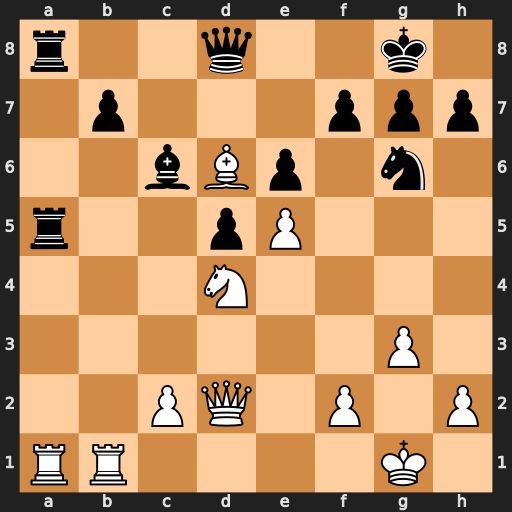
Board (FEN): r2q2k1/1p3ppp/2bBp1n1/r2pP3/3N4/6P1/2PQ1P1P/RR4K1
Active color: w
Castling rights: -
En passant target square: -
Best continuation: Rxa5 Qxa5 Qxa5 Rxa5 Nxc6